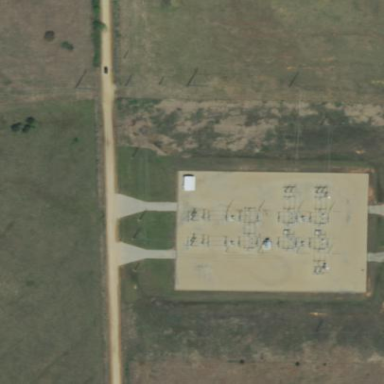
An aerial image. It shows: Power substation.